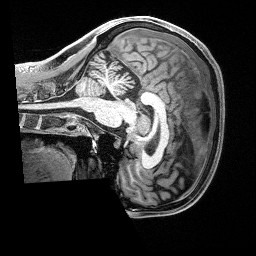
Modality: T1w
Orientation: sagittal
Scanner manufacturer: siemens
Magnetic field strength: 3 T
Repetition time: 2.4 s
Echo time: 0.00122 s